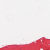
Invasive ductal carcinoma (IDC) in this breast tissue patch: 0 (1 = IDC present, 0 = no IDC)